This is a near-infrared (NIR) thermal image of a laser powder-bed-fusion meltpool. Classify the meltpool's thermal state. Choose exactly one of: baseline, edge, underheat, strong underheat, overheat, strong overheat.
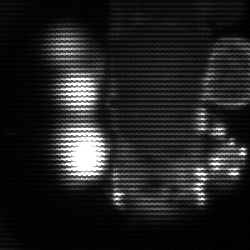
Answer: strong underheat